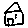
Label: house